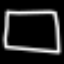
Label: square